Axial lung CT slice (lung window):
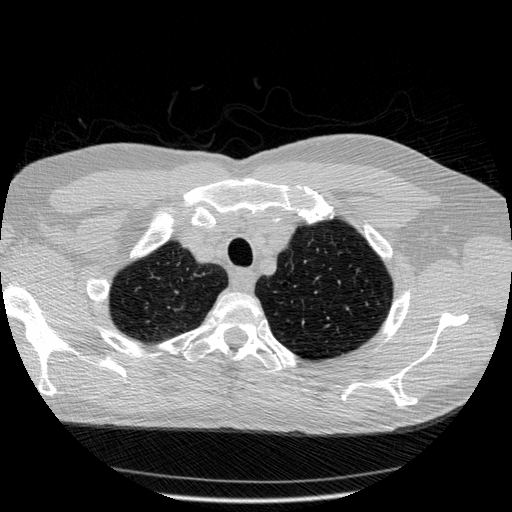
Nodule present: no